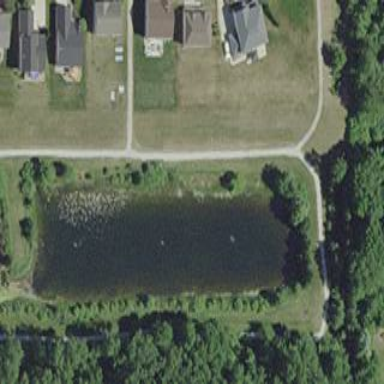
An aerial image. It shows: Pond surrounded by basin.